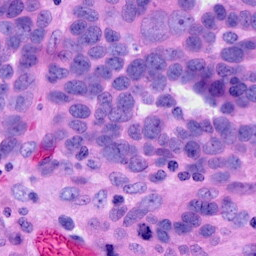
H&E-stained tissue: Ovarian